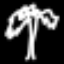
Label: palm tree